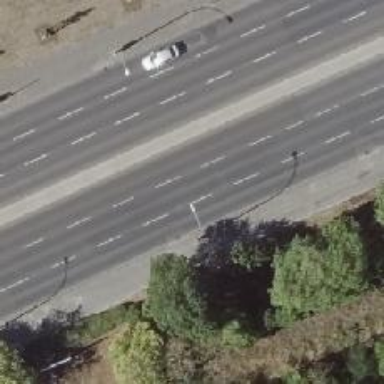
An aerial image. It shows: Primary highway with asphalt surface that includes dual carriageway.